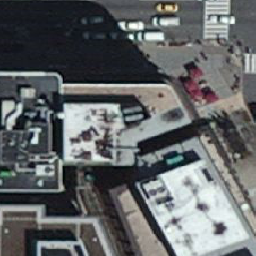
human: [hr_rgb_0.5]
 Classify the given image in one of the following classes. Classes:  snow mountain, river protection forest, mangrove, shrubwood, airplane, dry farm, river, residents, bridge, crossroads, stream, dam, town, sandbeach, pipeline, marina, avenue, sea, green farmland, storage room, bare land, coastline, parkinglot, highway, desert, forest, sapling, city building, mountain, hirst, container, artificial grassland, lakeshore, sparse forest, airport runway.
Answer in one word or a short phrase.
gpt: city building